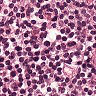
Metastatic tissue present: no